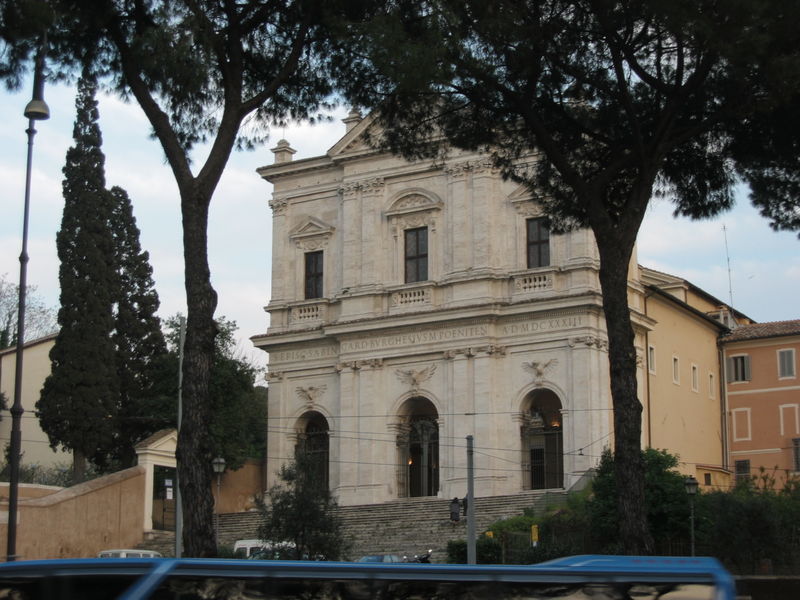
Titel: San Gregorio Magno
Künstler: Domenichino
Standort: Rom, S. Gregorio Magno (EU - I - Latium)
Schlagwörter: adler, blau, himmel, schatten, wolken, bäume, menschen, stadt, fenster, frau, laterne, licht, schwarz, tür, dach, gebäude, haus, beige, vögel, büsche, balkon, fassade, türen, giebel, auto, treppe, inschrift, stufen, foto, eingang, palazzo, zypresse, villa, sims, sandstein, freitreppe, autos, säulenhalle, bauwerk, einstöckig, bus, fotot, portiko, büssche